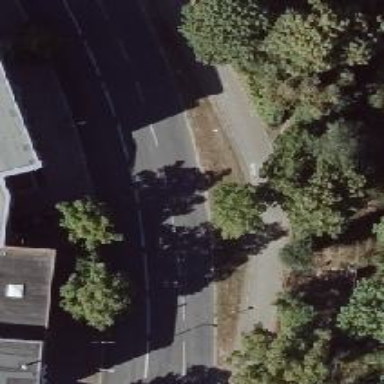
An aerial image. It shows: Secondary road with asphalt surface. There is cycle track on the right side.